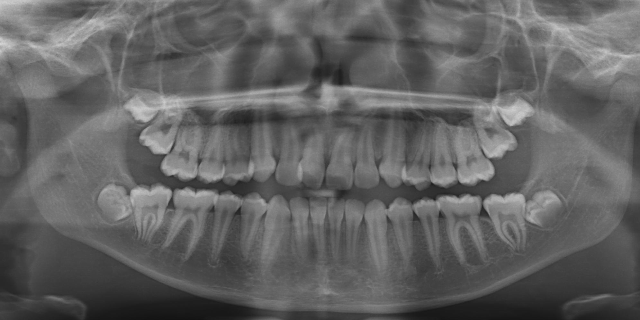
adult